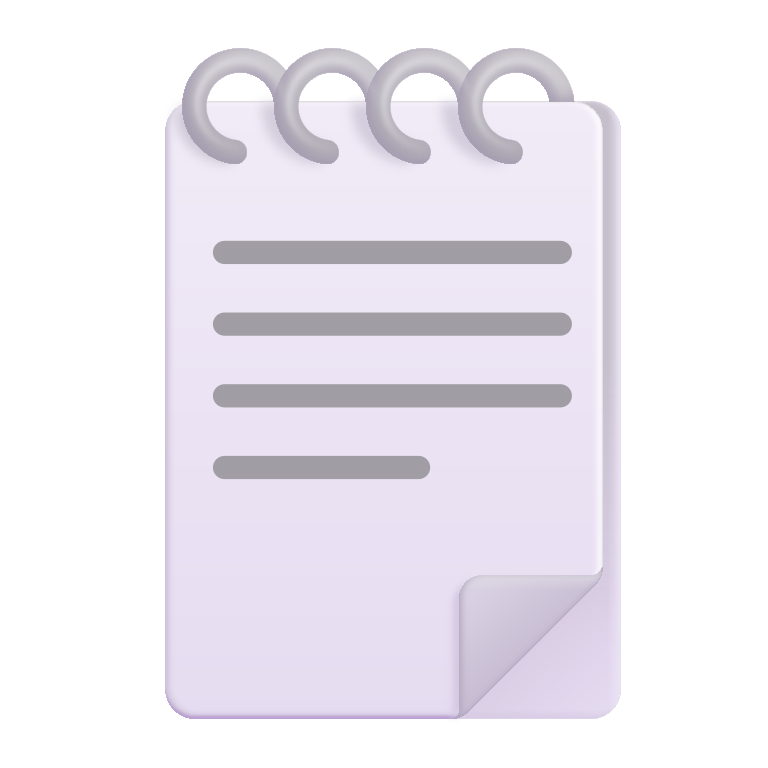
spiral notepad color